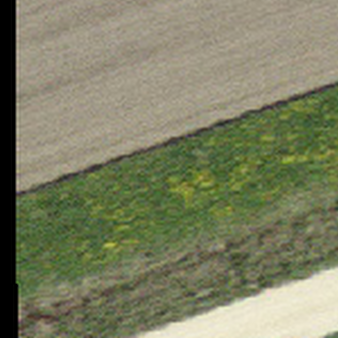
Label: other